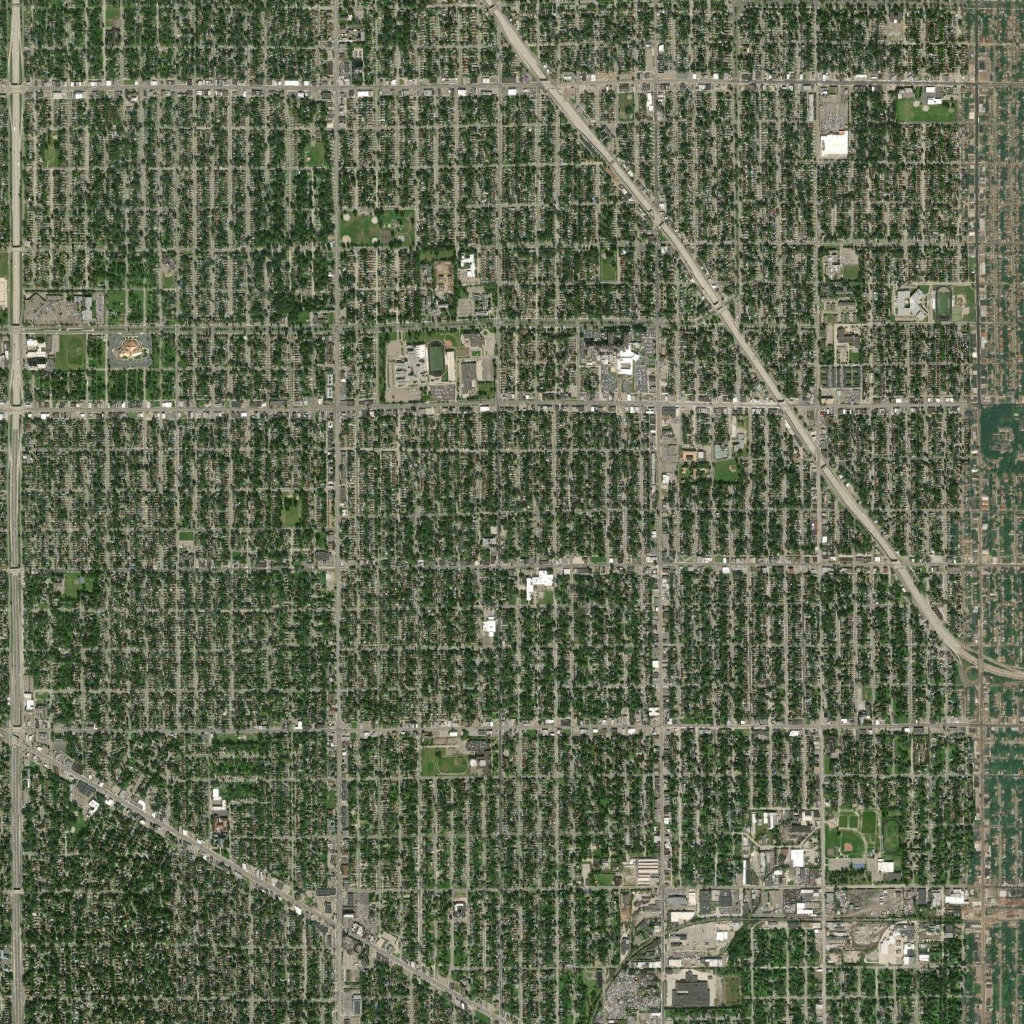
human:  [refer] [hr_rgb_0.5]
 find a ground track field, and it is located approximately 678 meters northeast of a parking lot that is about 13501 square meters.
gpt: <box>[[42, 73, 45, 75, 0]]</box>

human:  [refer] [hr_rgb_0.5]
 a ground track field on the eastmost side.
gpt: <box>[[86, 80, 87, 83, 0]]</box>

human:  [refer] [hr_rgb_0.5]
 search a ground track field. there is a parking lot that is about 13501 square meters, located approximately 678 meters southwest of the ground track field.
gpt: <box>[[42, 73, 45, 75, 0]]</box>